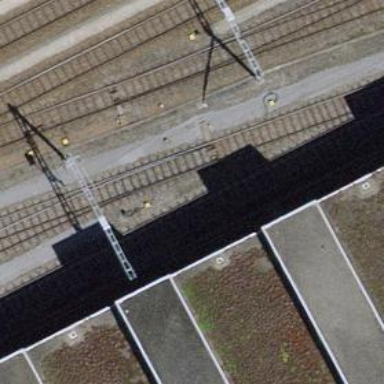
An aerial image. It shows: Railway spur service.